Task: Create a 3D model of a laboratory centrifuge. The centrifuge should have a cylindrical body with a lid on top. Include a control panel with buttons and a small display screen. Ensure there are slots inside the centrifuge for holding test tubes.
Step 658:
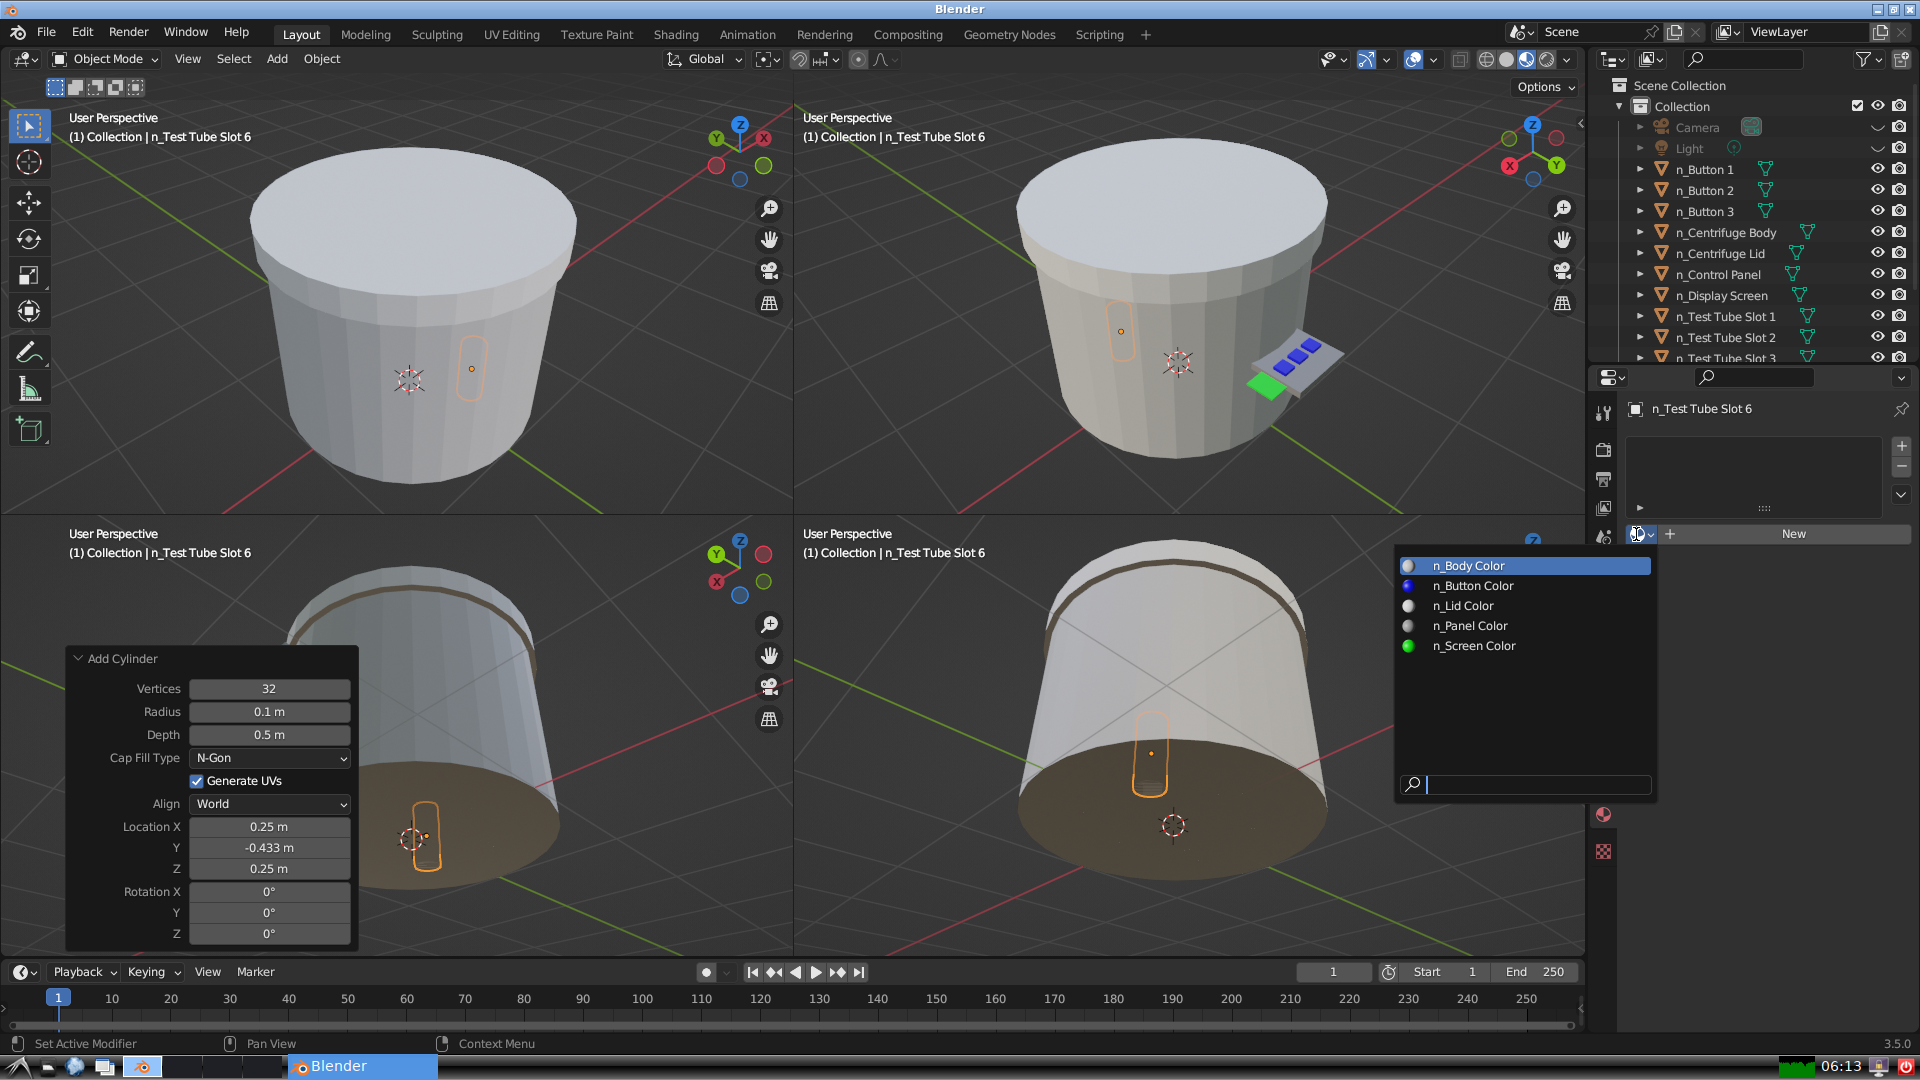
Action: input_text: n_Body Color